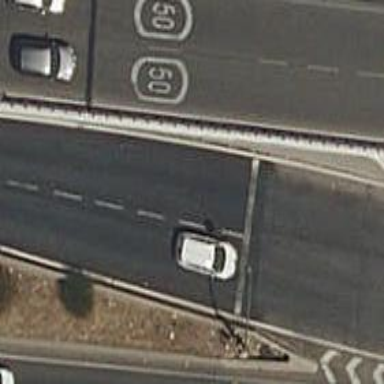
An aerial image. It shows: Road with traffic signals.